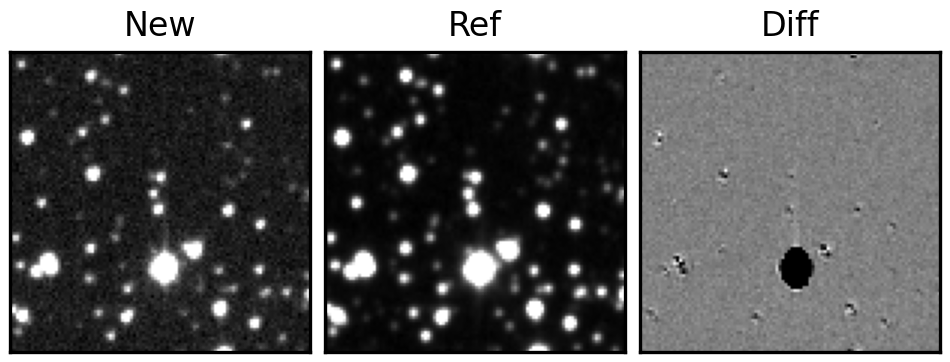
Label: bogus